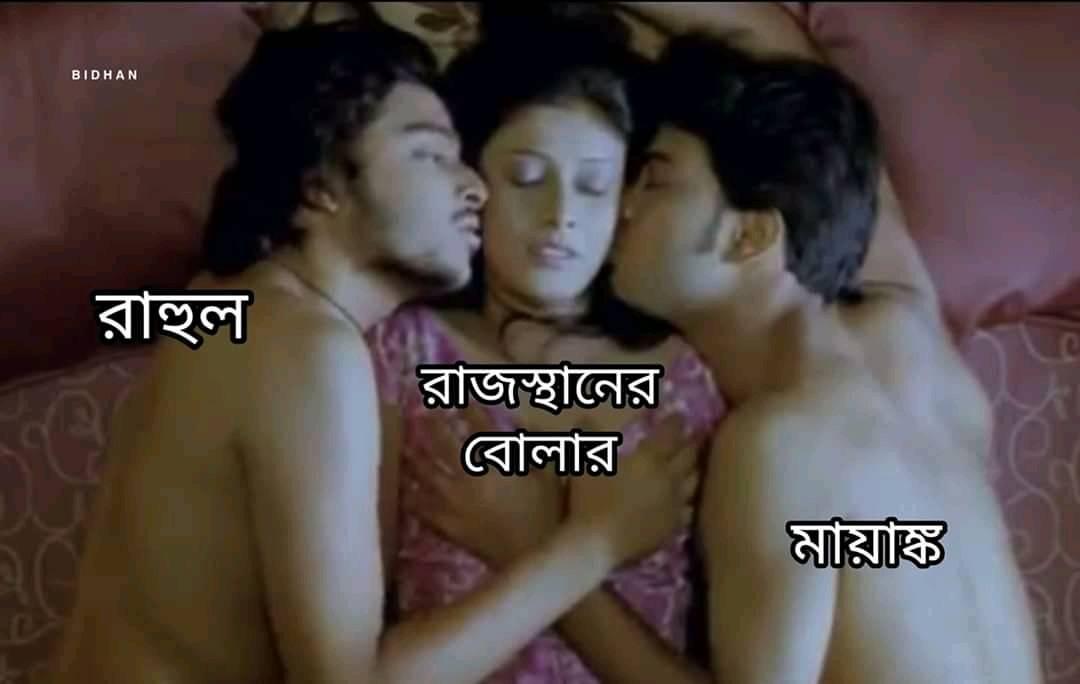
Caption: রাহুুল   রাজস্থানের বোলার    মায়াঙ্ক
Label: hate